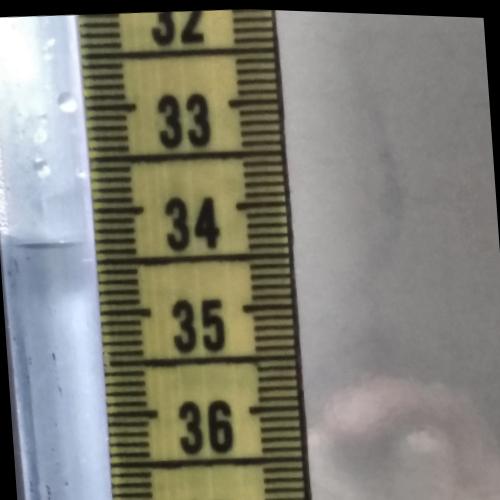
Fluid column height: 34.3 cm